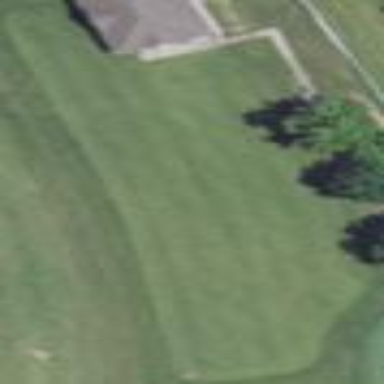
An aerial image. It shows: Golf tee on grassy land.